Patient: sex M, age 61
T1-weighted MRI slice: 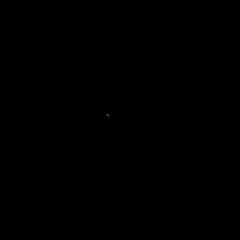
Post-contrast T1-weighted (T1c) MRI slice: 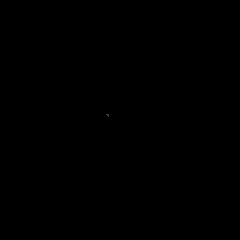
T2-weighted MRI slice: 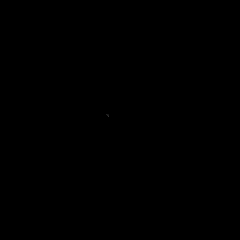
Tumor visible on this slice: no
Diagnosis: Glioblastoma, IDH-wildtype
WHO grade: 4